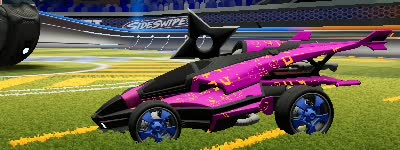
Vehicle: aftershock